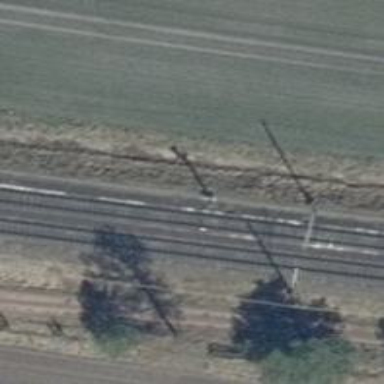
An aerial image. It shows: Railway signal.